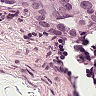
Metastatic tissue present: yes